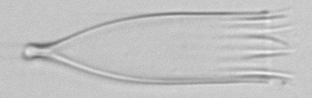
Label: Favella